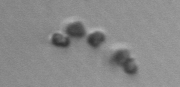
Label: Phaeocystis